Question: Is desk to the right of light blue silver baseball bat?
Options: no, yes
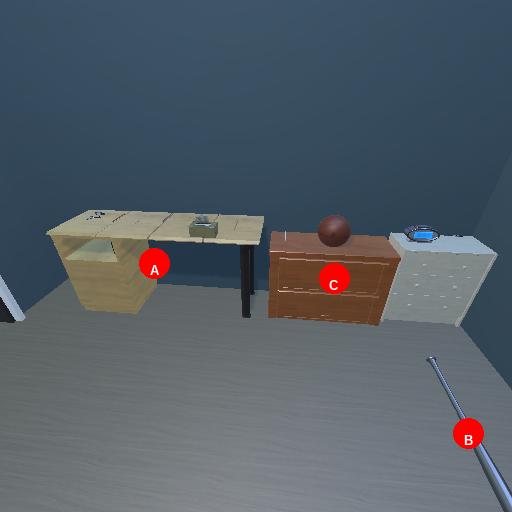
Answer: no